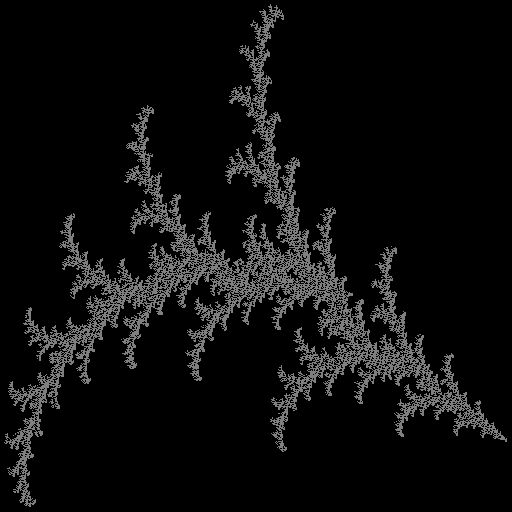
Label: branch